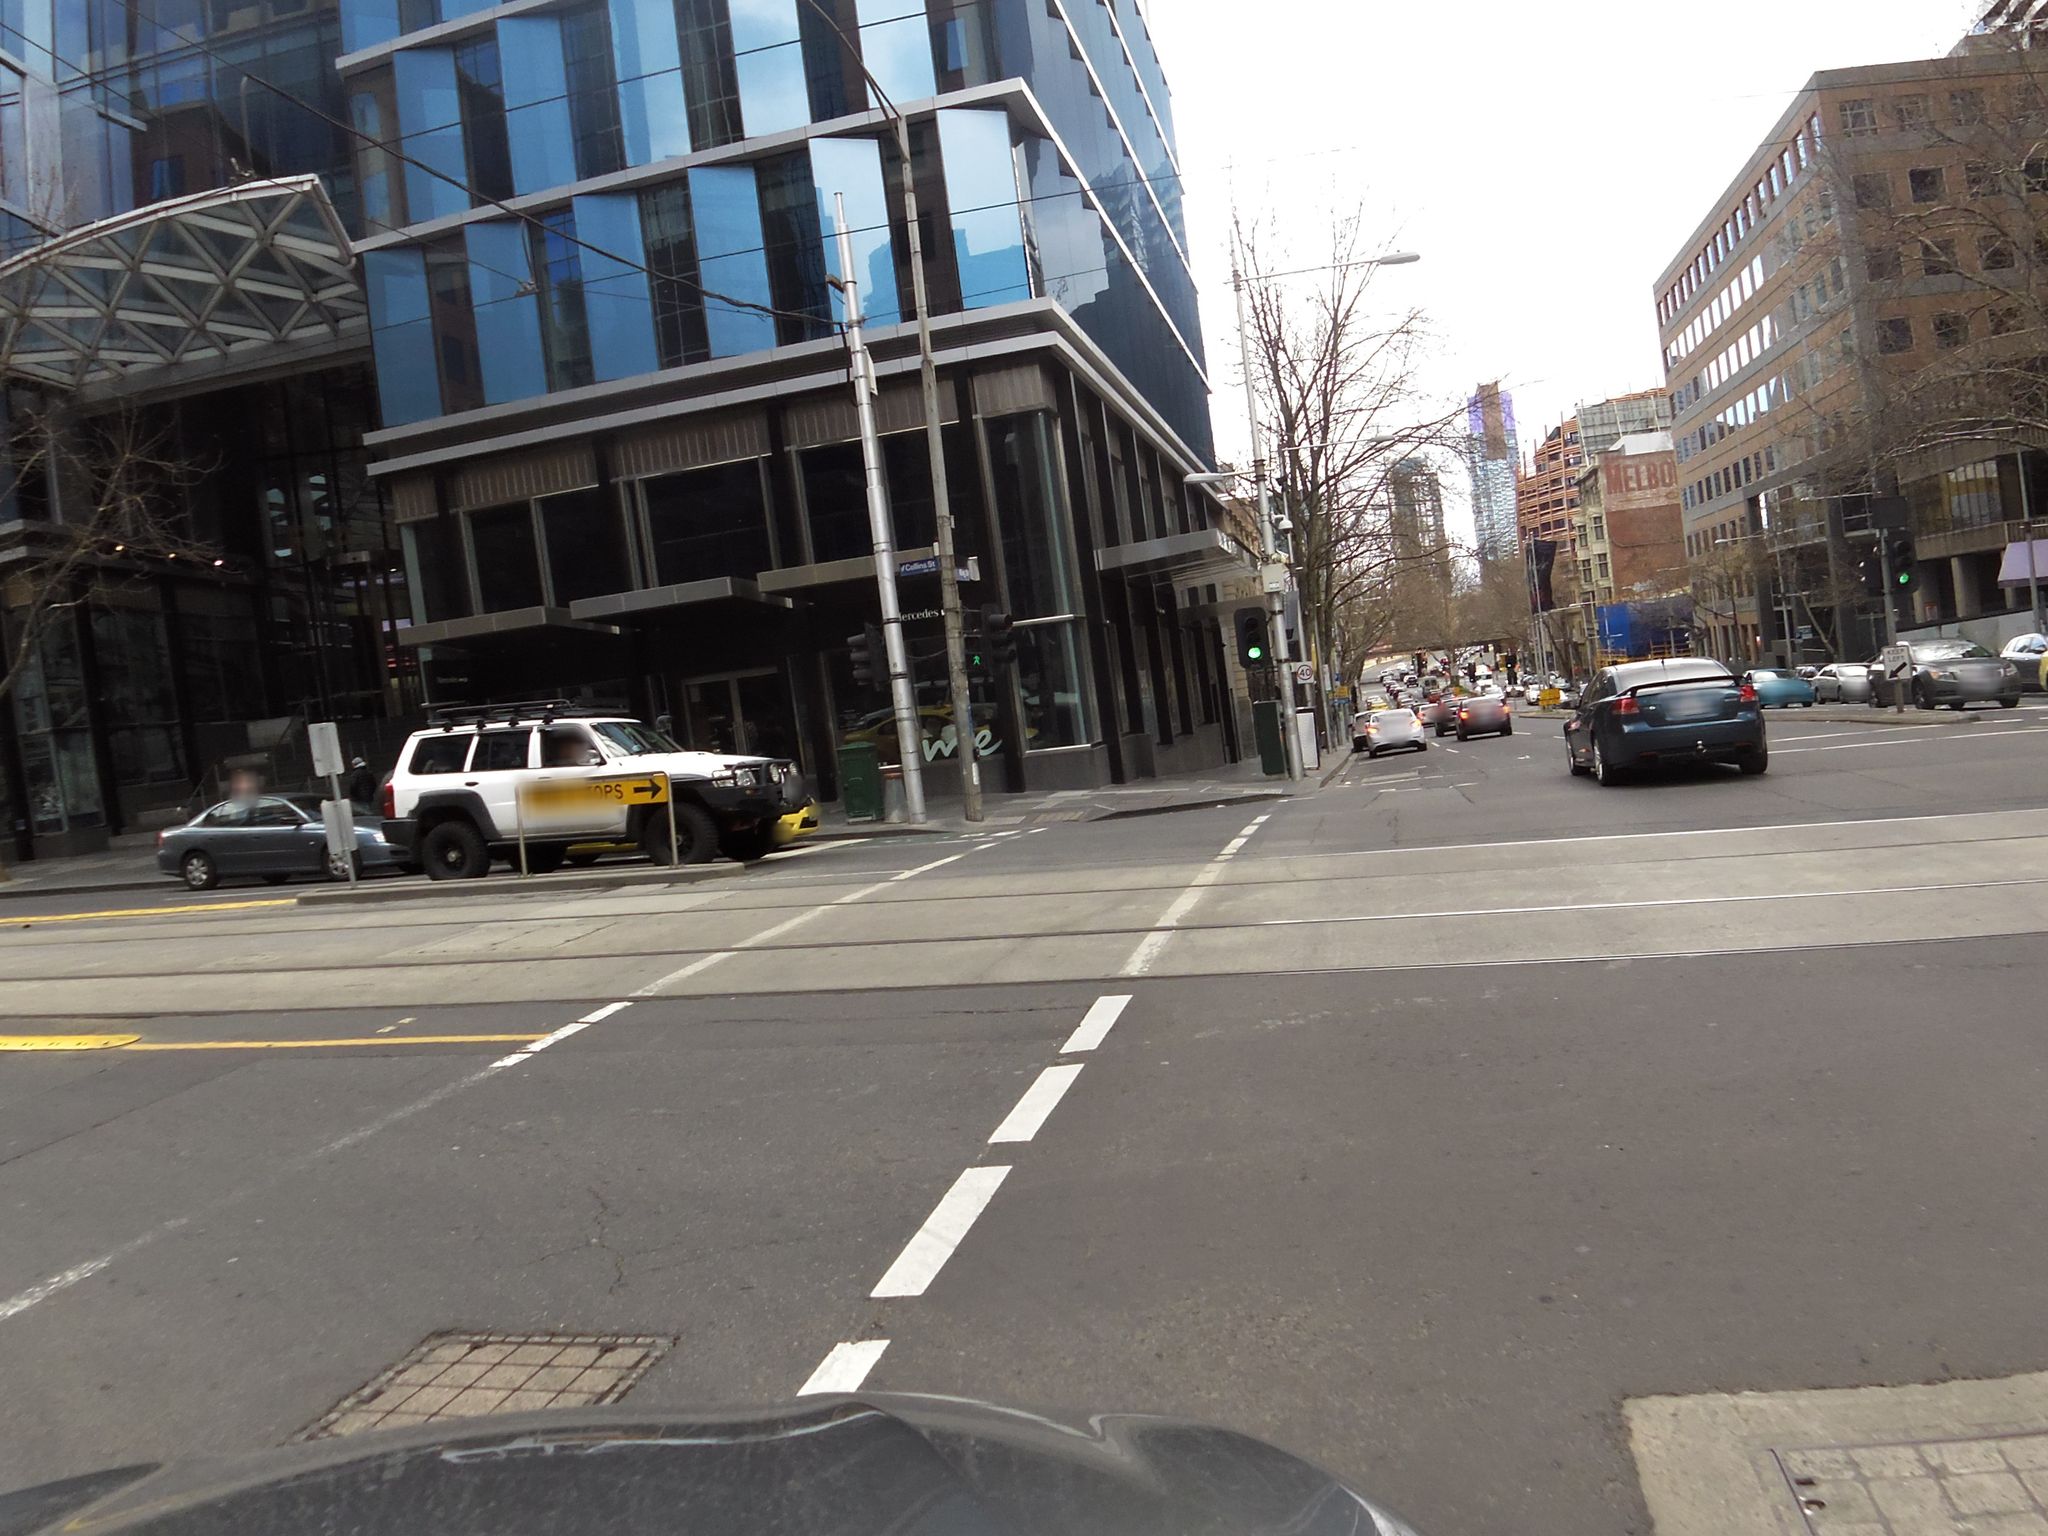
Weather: clear
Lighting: day
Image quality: good
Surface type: driving surface
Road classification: trunk
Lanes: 3
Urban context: urban centre
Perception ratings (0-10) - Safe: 7.68, Lively: 6.93, Beautiful: 7.8, Boring: 1.61, Depressing: 3.41, Wealthy: 9.11